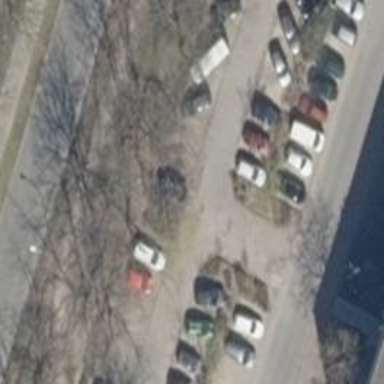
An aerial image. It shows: Parking aisle with asphalt surface. There are no sidewalks in the area.